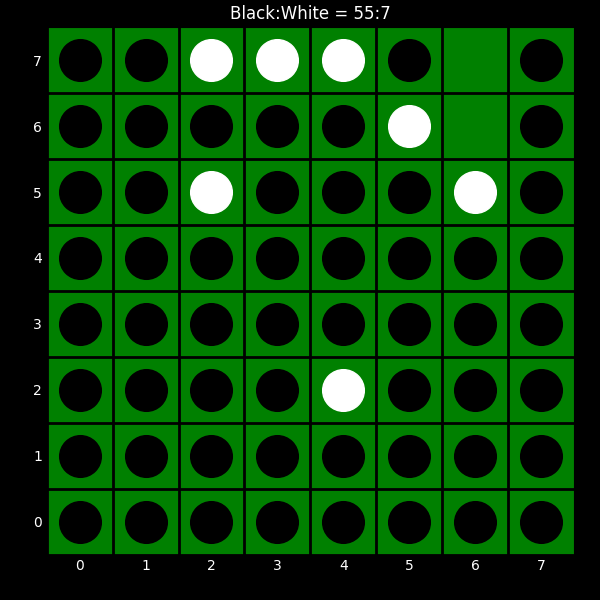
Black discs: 55
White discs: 7